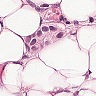
Metastatic tissue present: yes